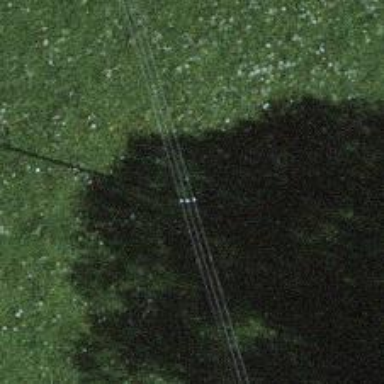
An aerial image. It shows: Minor power line with three cables.